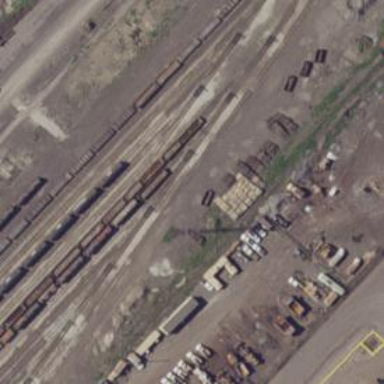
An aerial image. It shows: Railway spur service.